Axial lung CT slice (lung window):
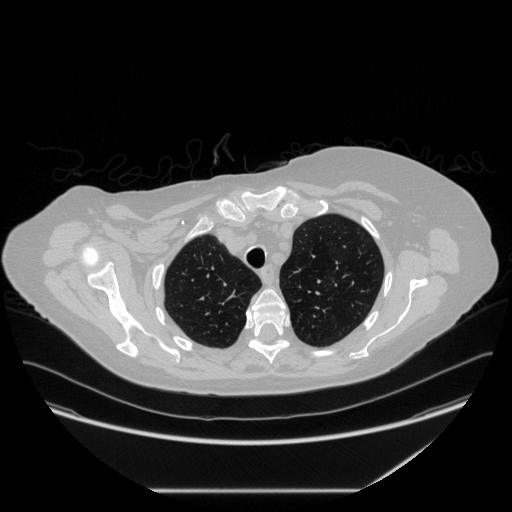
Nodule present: no